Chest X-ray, AP view. Patient: 56 years old, sex M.
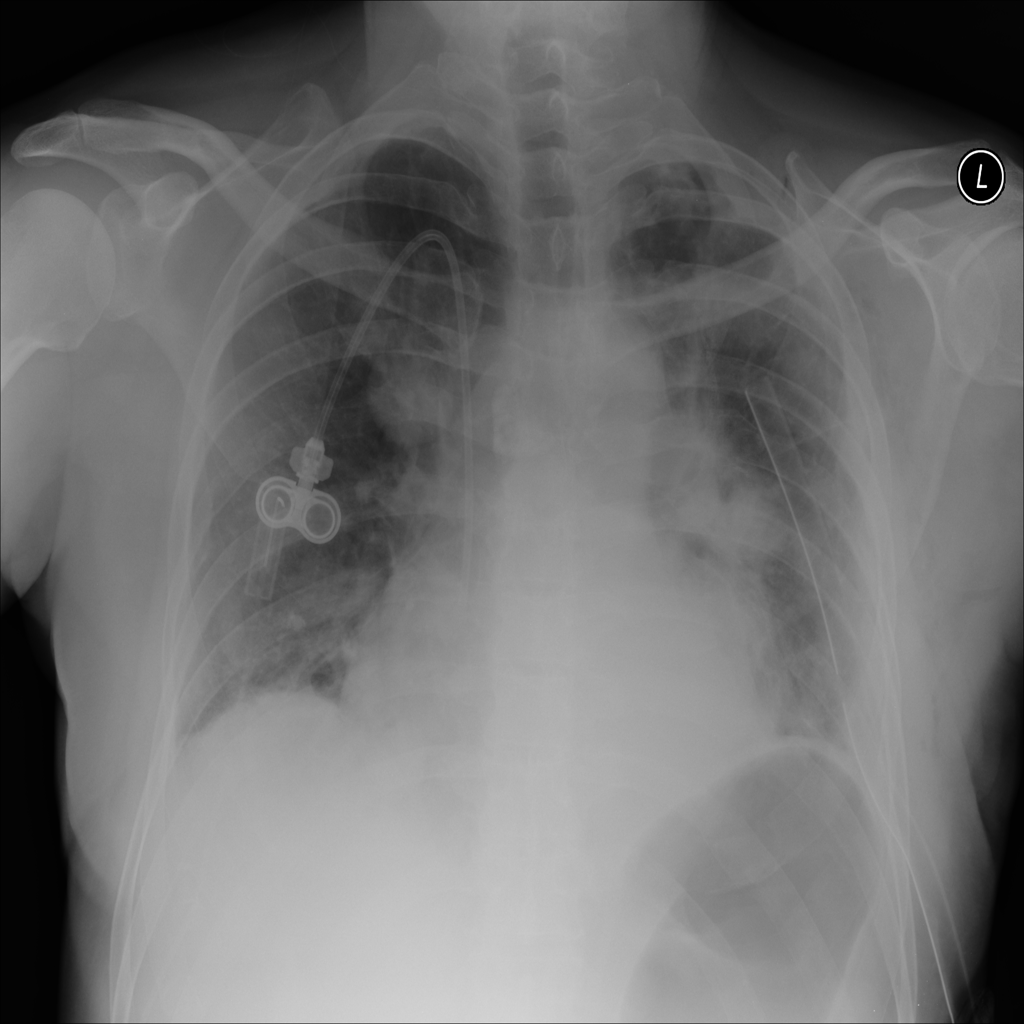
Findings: No Finding